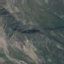
Land use / land cover: HerbaceousVegetation